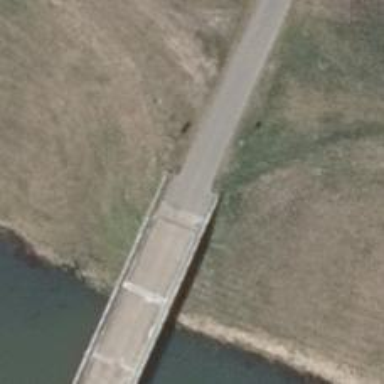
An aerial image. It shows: Unclassified road with concrete bridge.